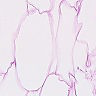
Metastatic tissue present: no